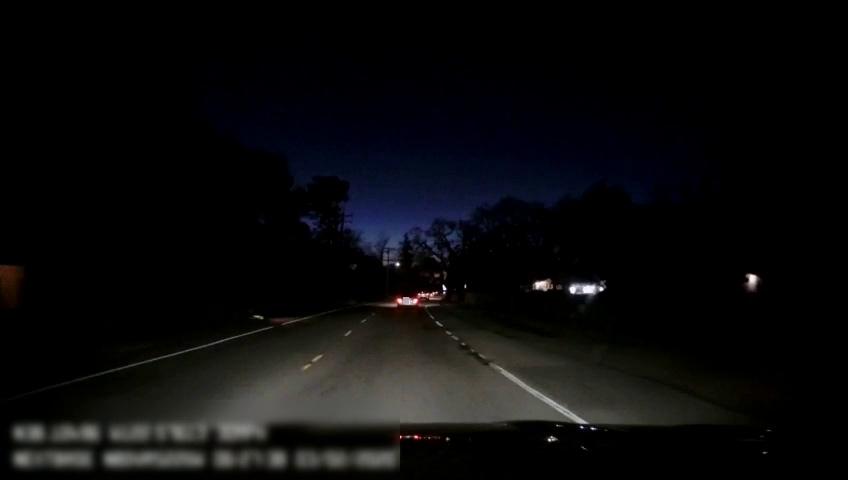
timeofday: Night
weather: Cloudy
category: Drivable Space
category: Vehicles | Car
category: Vehicles | SUV
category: Lanes | Current Lane
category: Lanes | Current Lane
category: Lanes | Opposite Lane